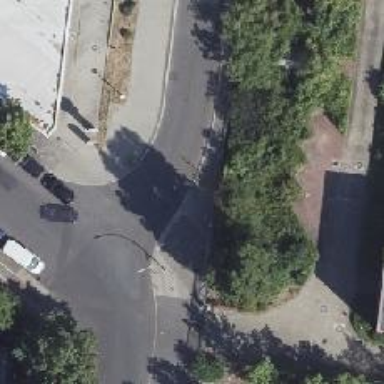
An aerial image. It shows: Street lamp support.